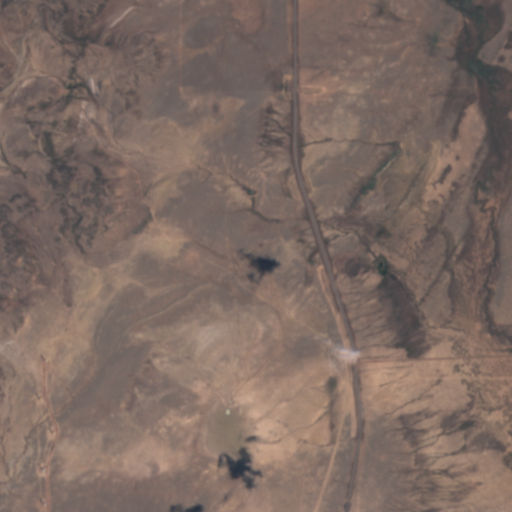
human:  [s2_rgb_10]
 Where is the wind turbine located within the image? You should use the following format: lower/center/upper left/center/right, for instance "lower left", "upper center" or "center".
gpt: The wind turbine is located in the lower left of the image.
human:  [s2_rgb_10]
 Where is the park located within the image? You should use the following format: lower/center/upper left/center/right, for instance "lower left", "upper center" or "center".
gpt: There is no park in the image.